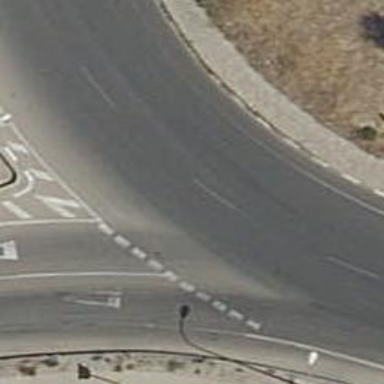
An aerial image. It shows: Roundabout on trunk highway with asphalt surface.